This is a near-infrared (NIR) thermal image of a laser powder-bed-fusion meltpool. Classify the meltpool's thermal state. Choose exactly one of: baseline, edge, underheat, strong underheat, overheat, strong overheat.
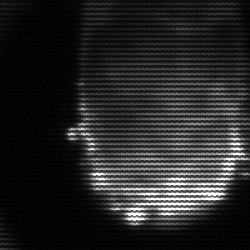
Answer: baseline